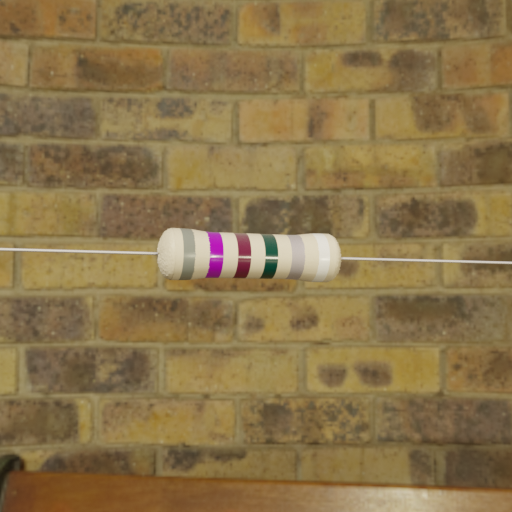
Resistor colour bands (in order): gray, violet, brown, black, silver, white